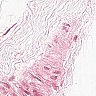
Metastatic tissue present: no